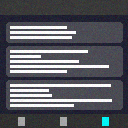
Screen state: on